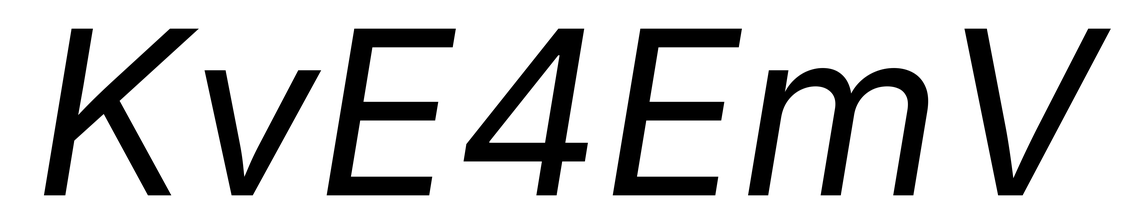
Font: Inter-Italic_Italic